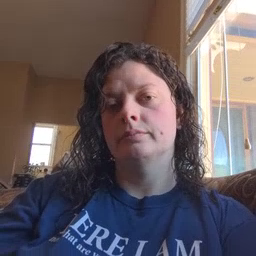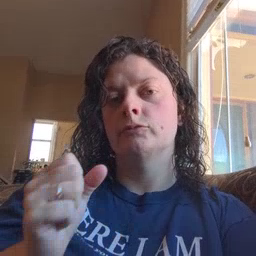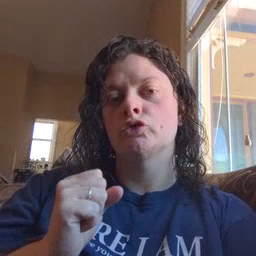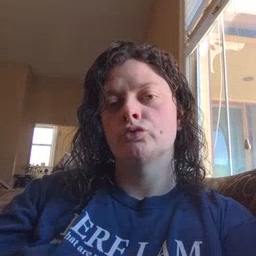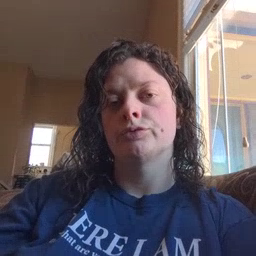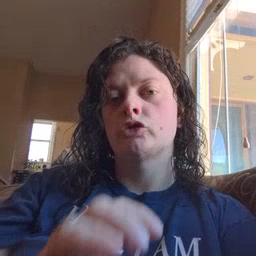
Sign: refrigerator